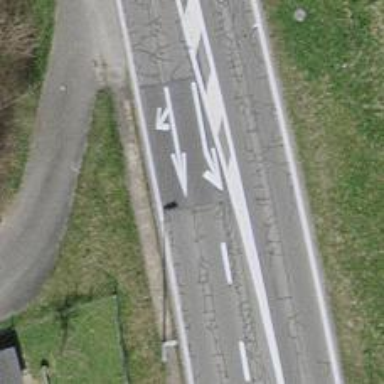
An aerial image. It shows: Primary highway.